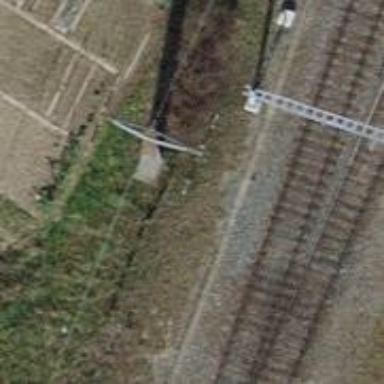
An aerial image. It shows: Power pole.